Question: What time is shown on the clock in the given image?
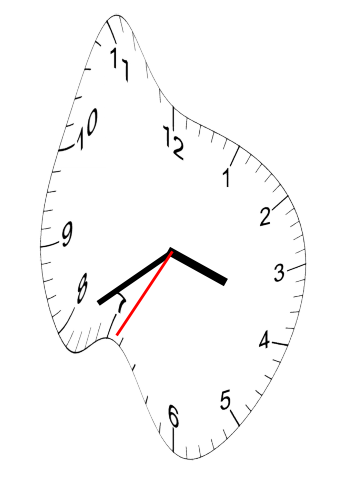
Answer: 03:39:35